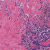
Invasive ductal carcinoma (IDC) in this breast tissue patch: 1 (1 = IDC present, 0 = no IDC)